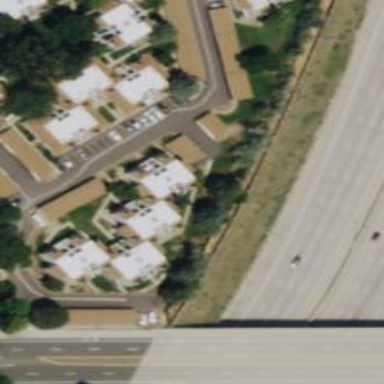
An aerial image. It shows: Terrace building.